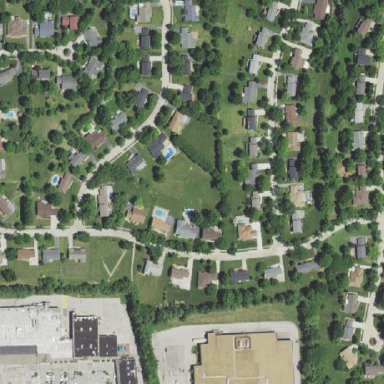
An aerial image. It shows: Residential area consisting of single-family homes.